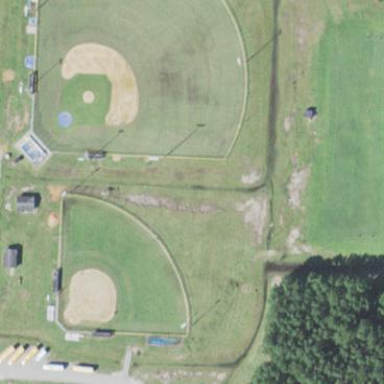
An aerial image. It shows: Baseball pitch for leisure land activities.